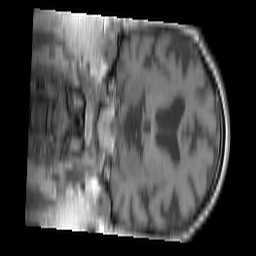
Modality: T1w
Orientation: coronal
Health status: ill
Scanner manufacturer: siemens
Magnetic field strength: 3 T
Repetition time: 0.4 s
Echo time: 0.00272 s